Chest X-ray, AP view. Patient: 57 years old, sex M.
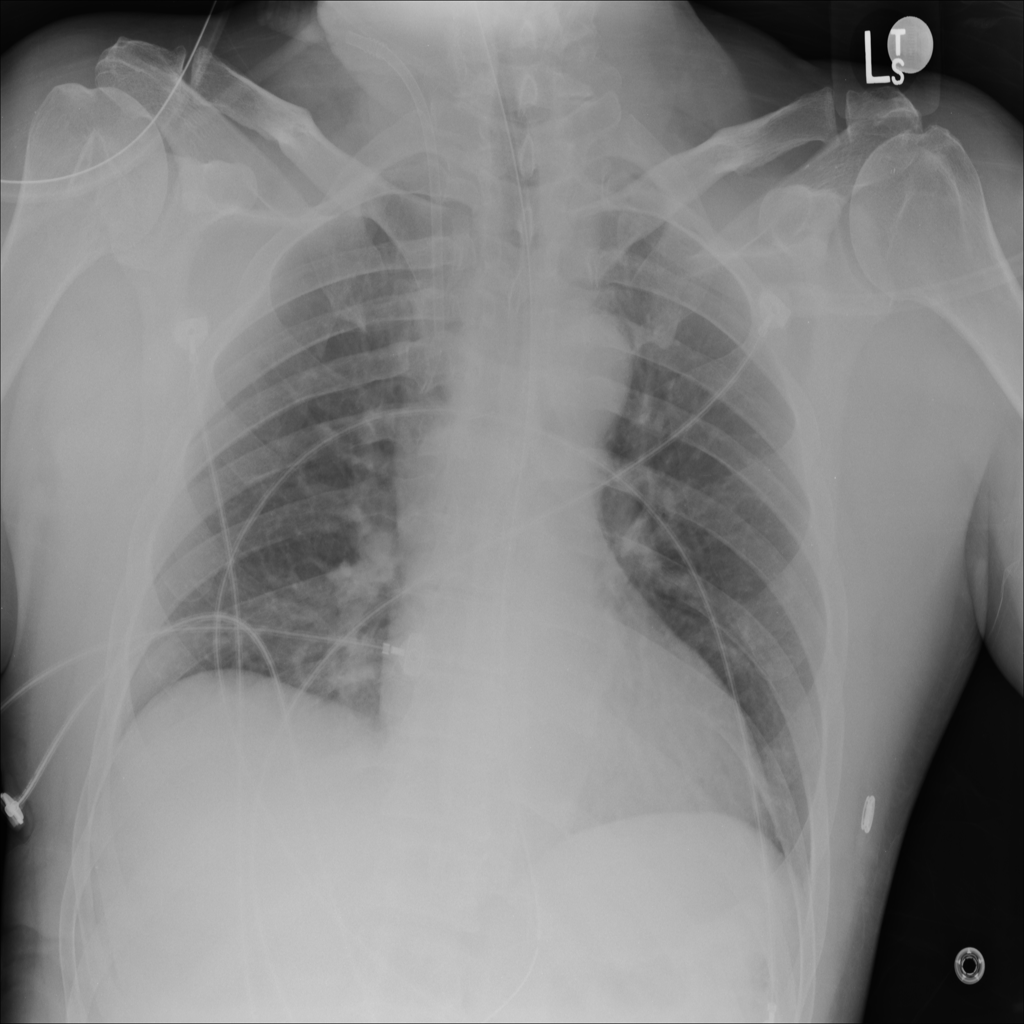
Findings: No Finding